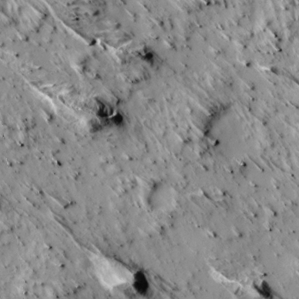
Label: non_frost